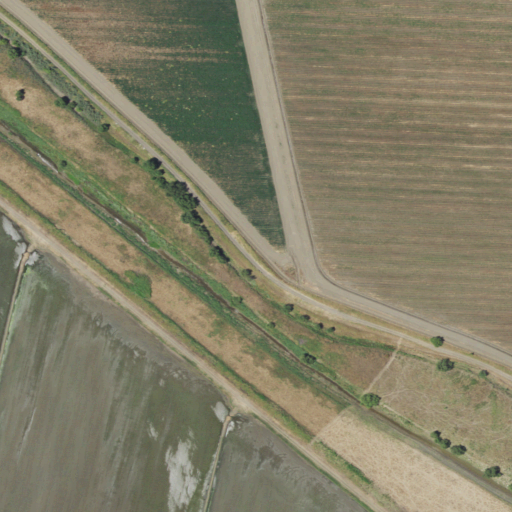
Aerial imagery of depression(s) in California named Cache Creek Sink containing only cultivated crops